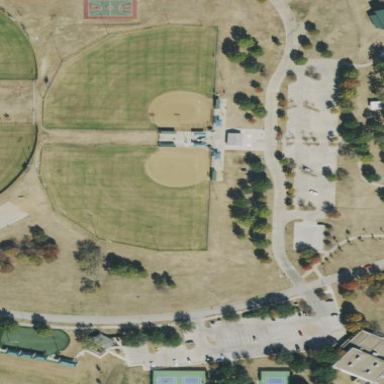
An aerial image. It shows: Baseball pitch for leisure land activities.